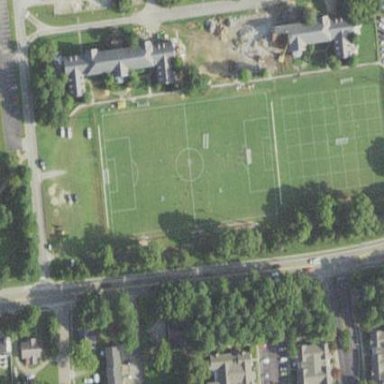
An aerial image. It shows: Soccer pitch designated for leisure and sports activities.